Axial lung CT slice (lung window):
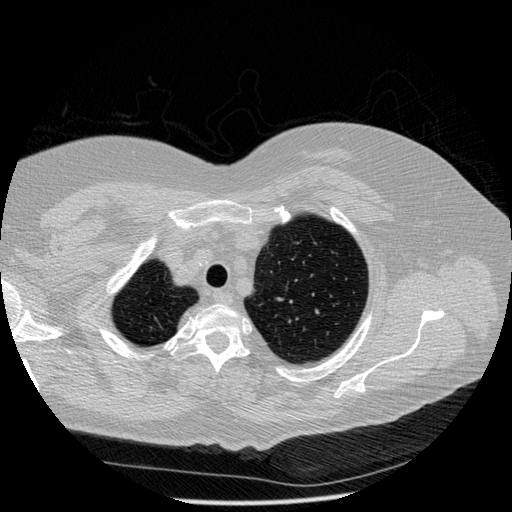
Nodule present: no